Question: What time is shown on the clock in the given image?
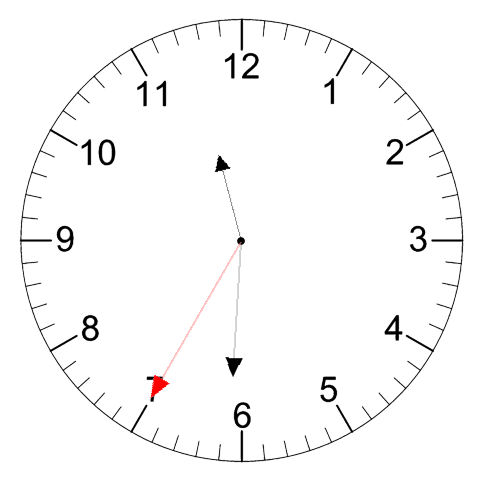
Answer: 11:30:35